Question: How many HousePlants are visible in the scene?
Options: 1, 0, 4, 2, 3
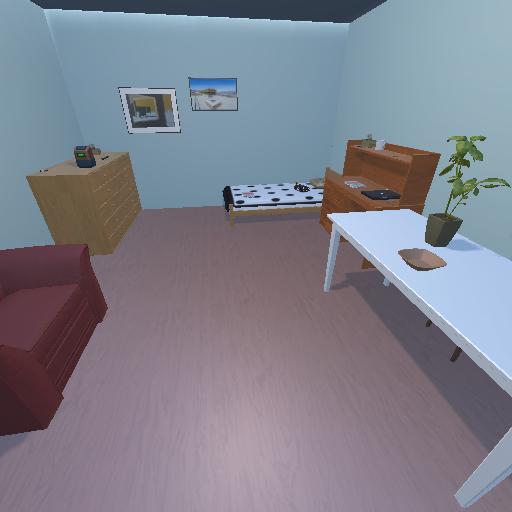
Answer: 1